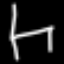
Label: chair